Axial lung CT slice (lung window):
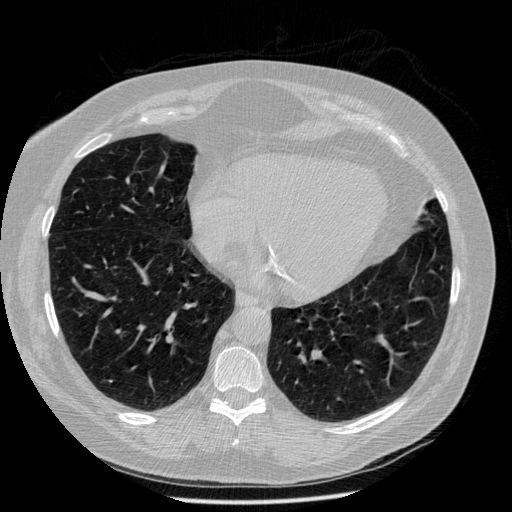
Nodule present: no